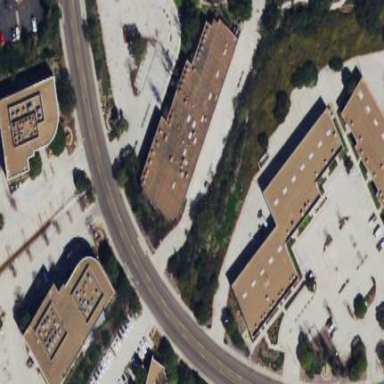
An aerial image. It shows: Industrial building.